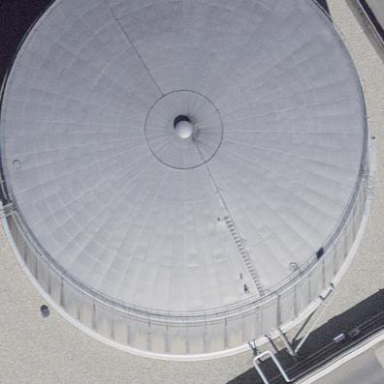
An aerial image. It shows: Building with storage tank.